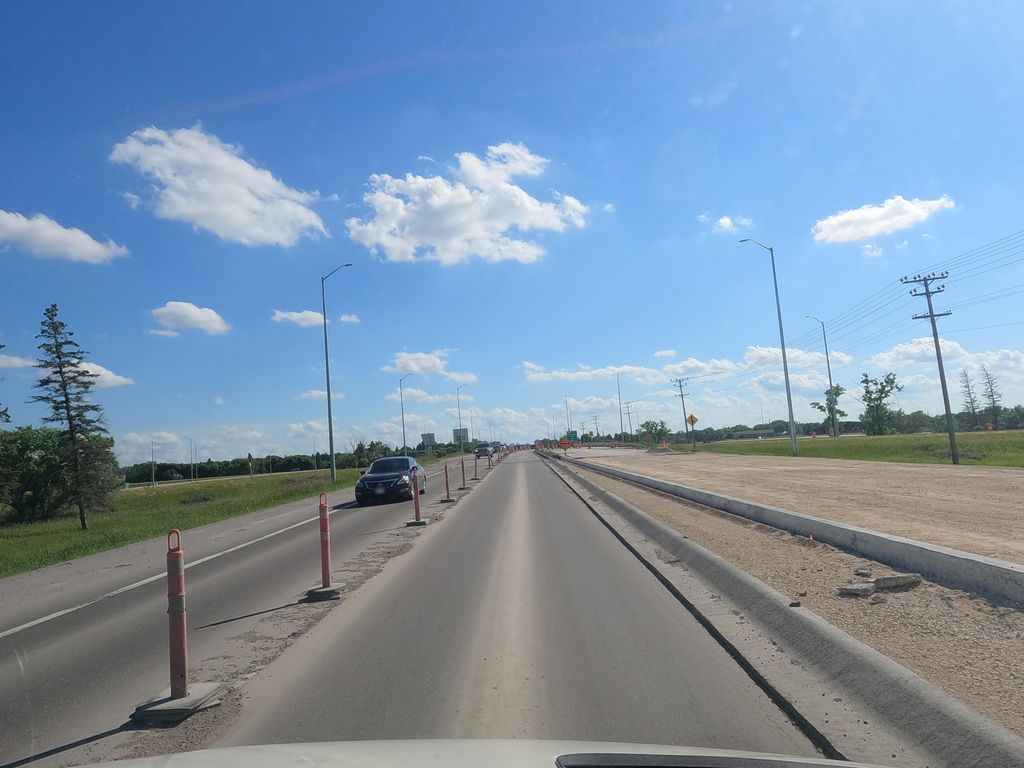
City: winnipeg